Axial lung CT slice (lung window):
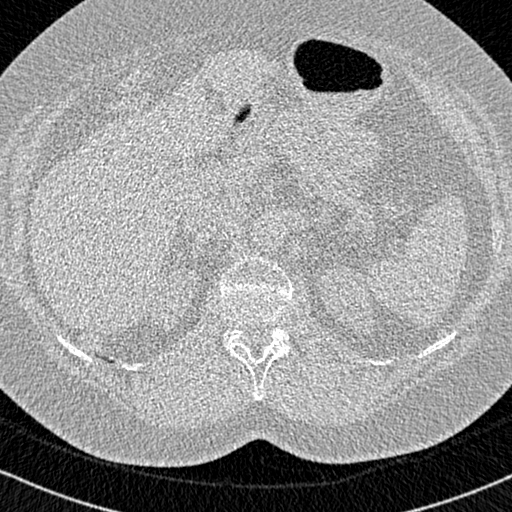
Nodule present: no